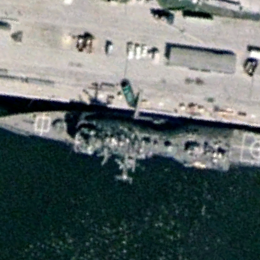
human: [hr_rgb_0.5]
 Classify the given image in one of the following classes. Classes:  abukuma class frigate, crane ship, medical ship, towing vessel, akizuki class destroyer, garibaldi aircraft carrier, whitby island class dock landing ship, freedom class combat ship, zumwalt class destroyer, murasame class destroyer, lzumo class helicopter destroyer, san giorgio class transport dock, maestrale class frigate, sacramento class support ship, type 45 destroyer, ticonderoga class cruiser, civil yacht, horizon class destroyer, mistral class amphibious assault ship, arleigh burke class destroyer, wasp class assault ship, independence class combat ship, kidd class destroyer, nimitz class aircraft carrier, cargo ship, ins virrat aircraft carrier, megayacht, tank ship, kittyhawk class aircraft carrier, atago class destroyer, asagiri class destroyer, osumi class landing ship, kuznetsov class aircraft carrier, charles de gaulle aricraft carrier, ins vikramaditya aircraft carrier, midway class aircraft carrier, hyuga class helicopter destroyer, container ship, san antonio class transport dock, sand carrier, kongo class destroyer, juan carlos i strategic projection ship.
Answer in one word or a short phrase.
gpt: Ticonderoga class cruiser